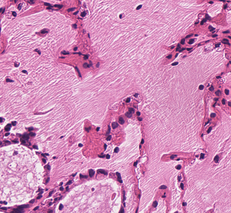
Tumor epithelial tissue: no
Tumor-associated stroma tissue: no
Normal tissue: yes